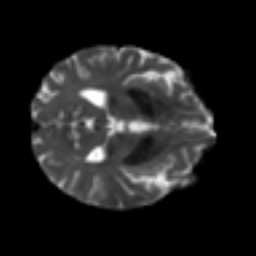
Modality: T2w
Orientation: axial
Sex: male
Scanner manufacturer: ge
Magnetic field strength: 3 T
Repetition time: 7 s
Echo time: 0.08 s